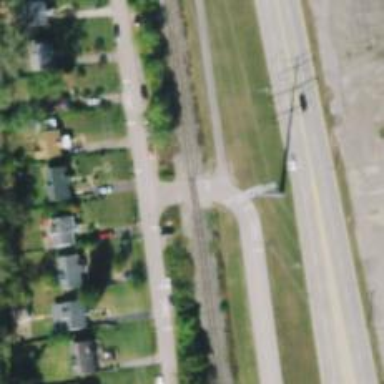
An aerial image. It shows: Level crossing along the railway.